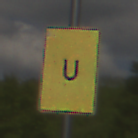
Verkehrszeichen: AnkuendigungOderFortsetzungUmleitungOhnePfeilsymbol
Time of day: Midday
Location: Outdoor (RoadRail)
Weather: PartlyCloudy
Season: NotSpecified
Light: Natural